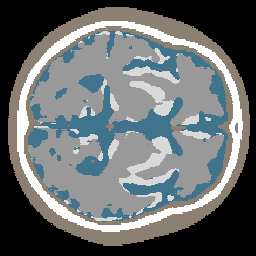
Label: no_lesion